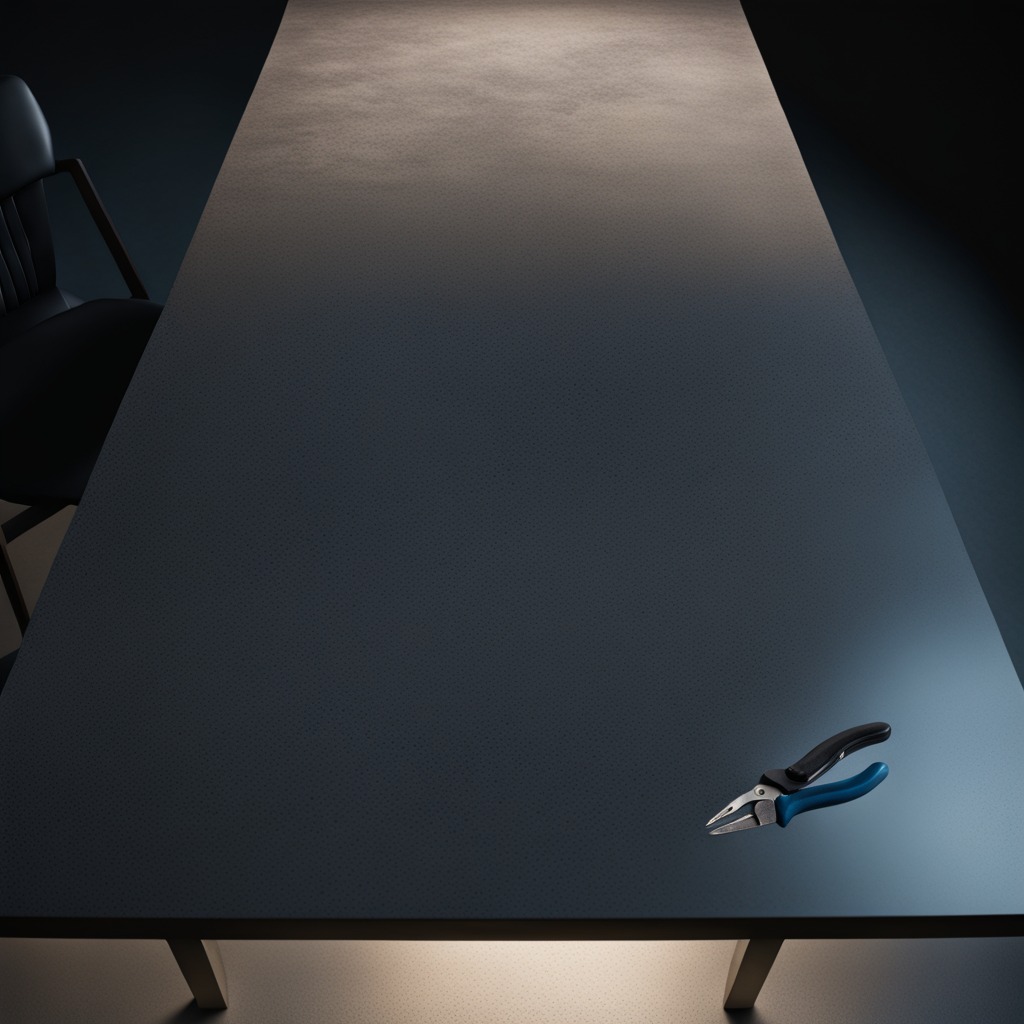
A plier is lying on a clean granite table inside a workshop at night dim ambient light soft shadows worn but